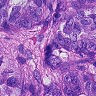
Metastatic tissue present: yes